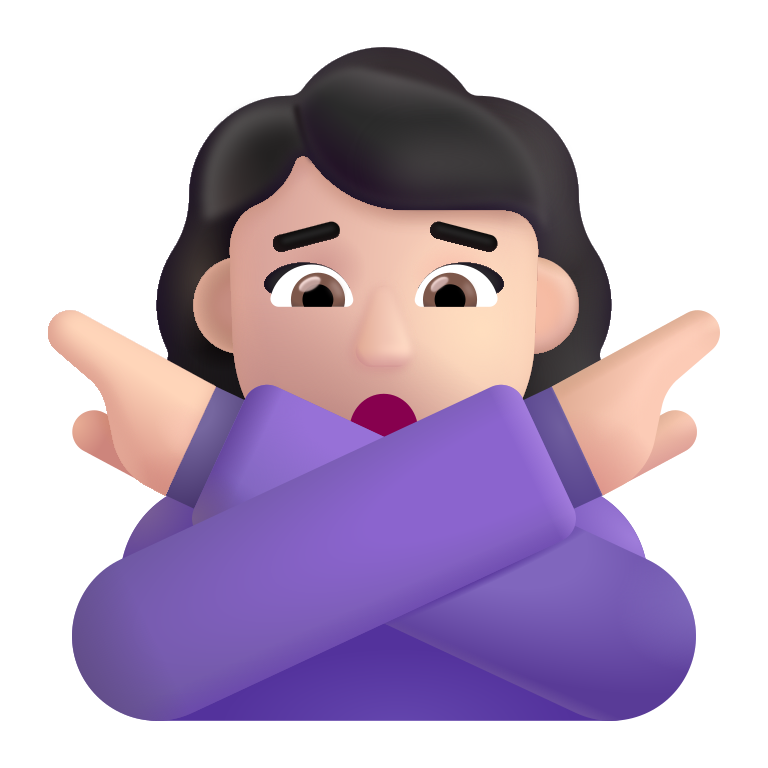
woman gesturing no color light